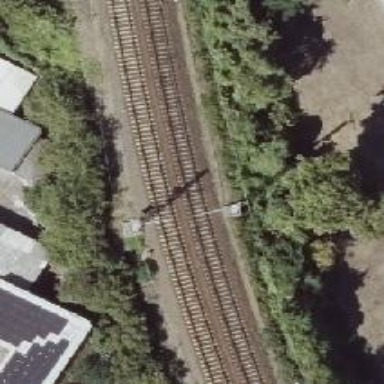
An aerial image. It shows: Railway track with contact lines for electrification.